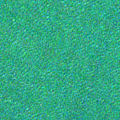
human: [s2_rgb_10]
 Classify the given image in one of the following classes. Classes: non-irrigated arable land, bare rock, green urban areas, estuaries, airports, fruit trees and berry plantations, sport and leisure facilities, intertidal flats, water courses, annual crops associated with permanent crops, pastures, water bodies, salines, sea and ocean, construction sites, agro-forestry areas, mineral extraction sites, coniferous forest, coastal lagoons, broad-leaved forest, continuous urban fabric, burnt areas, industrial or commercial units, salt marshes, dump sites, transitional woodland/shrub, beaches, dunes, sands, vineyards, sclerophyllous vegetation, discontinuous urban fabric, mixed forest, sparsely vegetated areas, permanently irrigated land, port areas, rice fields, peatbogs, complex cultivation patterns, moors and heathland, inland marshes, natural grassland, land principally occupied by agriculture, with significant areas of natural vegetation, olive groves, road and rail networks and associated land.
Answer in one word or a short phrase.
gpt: sea and ocean